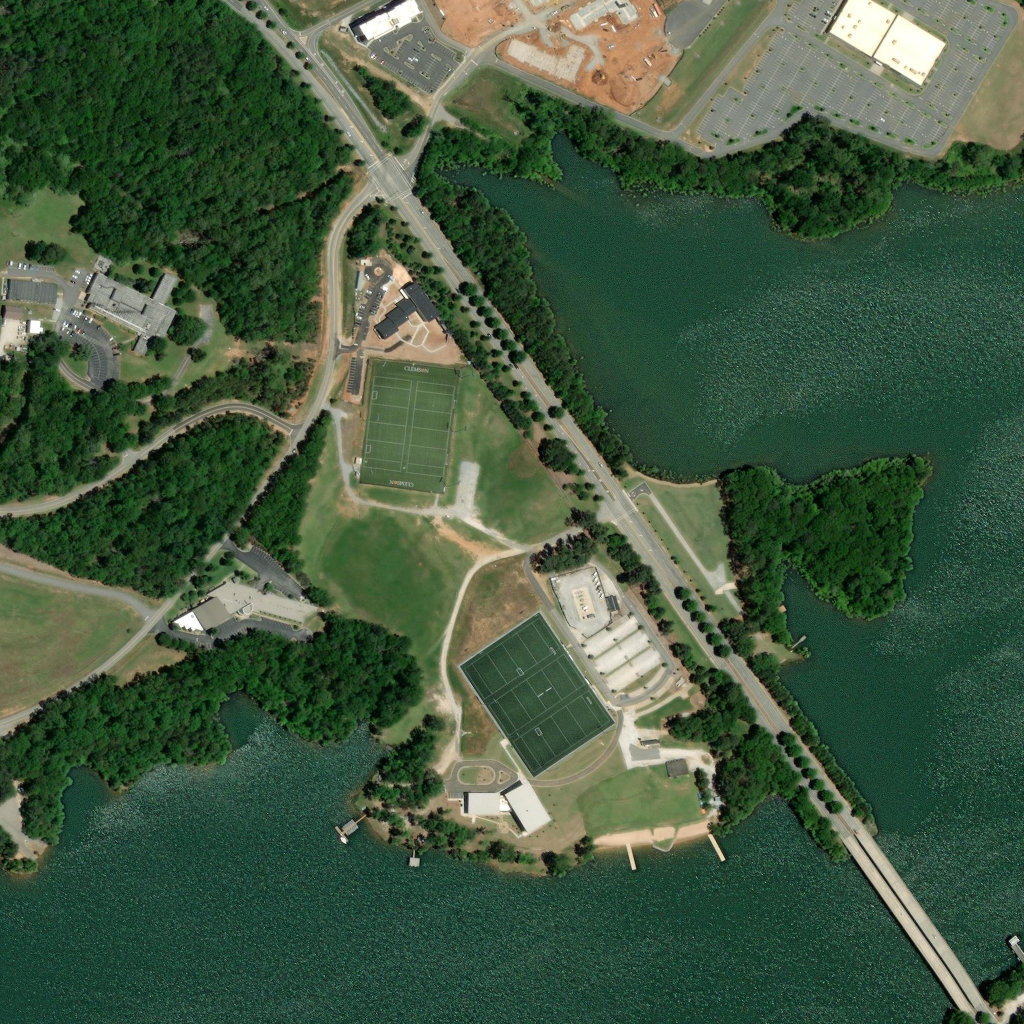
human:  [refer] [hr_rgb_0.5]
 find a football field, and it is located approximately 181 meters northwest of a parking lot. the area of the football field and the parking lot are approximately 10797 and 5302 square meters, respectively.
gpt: <box>[[35, 35, 45, 48, 0]]</box>

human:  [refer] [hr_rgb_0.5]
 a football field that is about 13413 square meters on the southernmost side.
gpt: <box>[[45, 59, 60, 76, 0]]</box>

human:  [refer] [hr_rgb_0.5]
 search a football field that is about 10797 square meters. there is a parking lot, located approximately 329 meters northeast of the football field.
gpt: <box>[[35, 35, 45, 48, 0]]</box>

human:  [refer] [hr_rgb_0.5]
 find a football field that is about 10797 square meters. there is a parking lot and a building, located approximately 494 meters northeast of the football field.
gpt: <box>[[35, 35, 45, 48, 0]]</box>

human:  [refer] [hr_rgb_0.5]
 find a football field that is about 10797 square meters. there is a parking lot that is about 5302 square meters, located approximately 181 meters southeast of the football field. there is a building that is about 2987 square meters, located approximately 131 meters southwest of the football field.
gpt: <box>[[35, 35, 45, 48, 0]]</box>